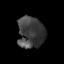
Tissue: lung
Cell type: Others
Senescence score: 0.2004
Nuclear area (px): 819
Mean DAPI intensity: 64.177